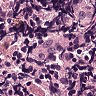
Metastatic tissue present: no